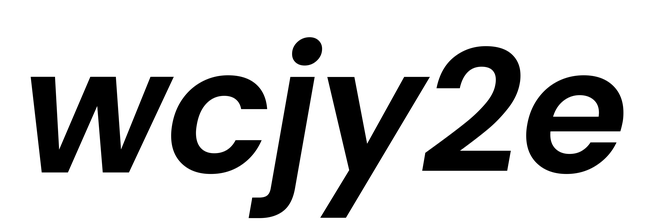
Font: Poppins-SemiBoldItalic